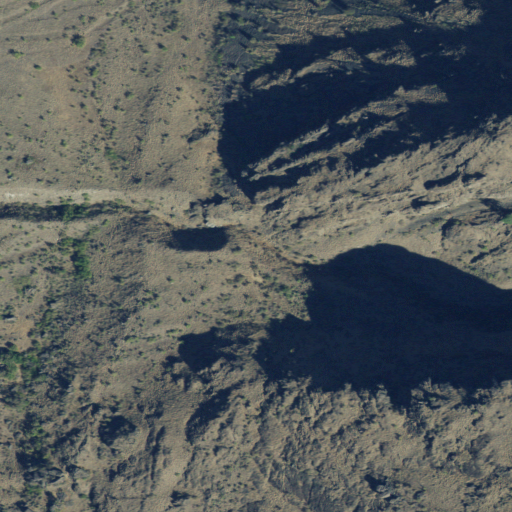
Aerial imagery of valley in Idaho named Weinheimer Gulch containing shrub, grassland, and evergreen forest